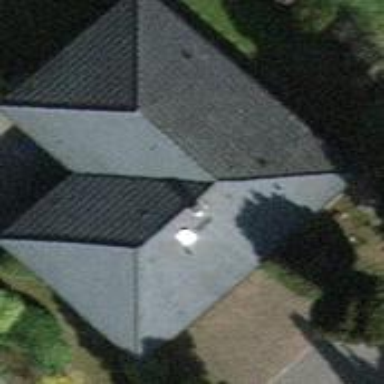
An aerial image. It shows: Detached building.